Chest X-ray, PA view. Patient: 20 years old, sex F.
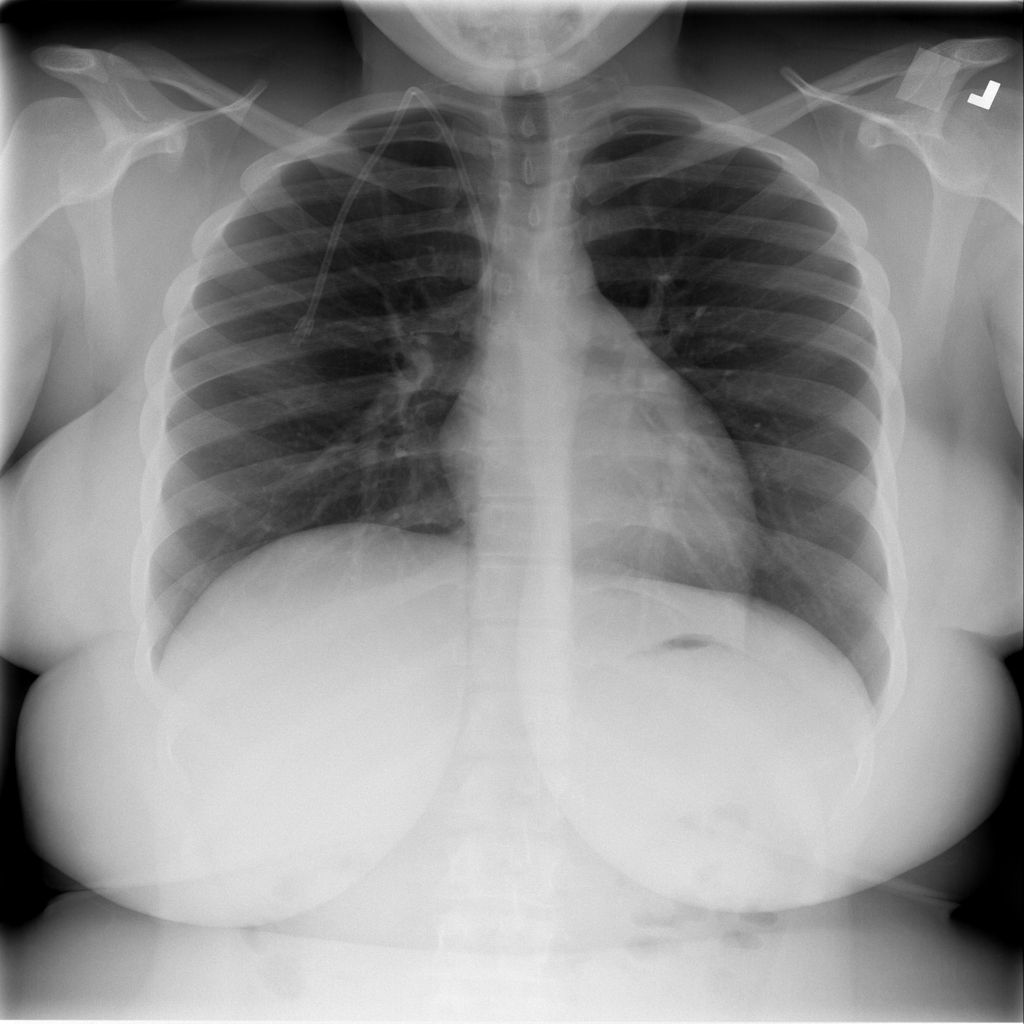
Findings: No Finding